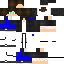
A male human skin with medium skin, wearing brown long hair dressed in a blue hoodie and blue pants, featuring a closed mouth.